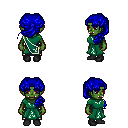
a pixel art fantasy rpg character, female body template, orc, green skin, sash dress, gold greaves, blue princess hairstyle, black shoes, four views (front, back, left, right), 2x2 character sprite sheet, small pixel art, hard edges, no anti-aliasing